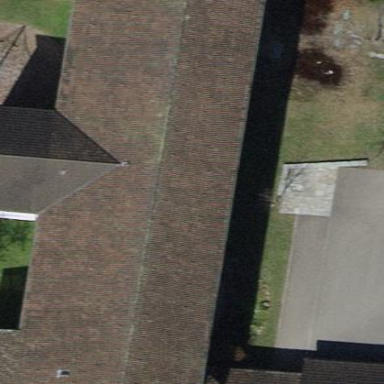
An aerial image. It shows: School building.